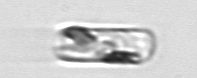
Label: Guinardia_delicatula